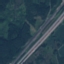
Land use / land cover: Highway